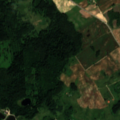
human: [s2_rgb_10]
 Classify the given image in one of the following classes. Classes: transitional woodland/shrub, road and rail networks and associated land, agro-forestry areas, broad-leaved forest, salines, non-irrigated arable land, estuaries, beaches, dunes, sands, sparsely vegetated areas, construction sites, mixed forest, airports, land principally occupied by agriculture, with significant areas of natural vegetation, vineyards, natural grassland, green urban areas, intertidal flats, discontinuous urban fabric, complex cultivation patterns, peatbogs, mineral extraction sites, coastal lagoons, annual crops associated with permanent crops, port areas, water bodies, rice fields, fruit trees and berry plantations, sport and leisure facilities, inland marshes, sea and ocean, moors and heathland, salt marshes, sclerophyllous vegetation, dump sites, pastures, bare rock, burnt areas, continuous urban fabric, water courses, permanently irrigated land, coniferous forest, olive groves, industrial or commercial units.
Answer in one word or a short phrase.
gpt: non-irrigated arable land, complex cultivation patterns, land principally occupied by agriculture, with significant areas of natural vegetation, coniferous forest, mixed forest, transitional woodland/shrub